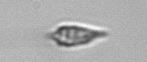
Label: Oxytoxum